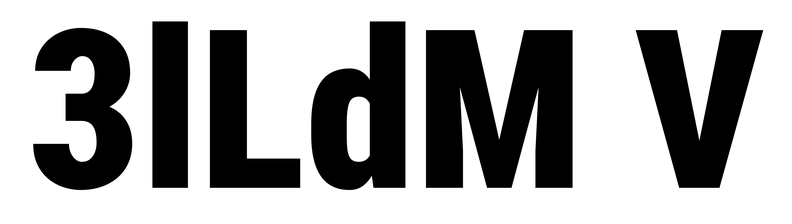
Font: Roboto_Condensed_Black